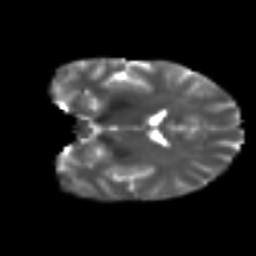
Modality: T2w
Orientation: coronal
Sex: male
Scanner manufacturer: ge
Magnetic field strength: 3 T
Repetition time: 7 s
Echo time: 0.08 s